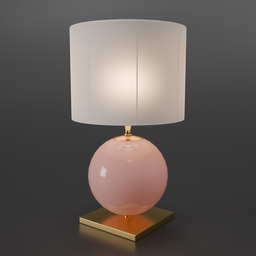
Label: lighting